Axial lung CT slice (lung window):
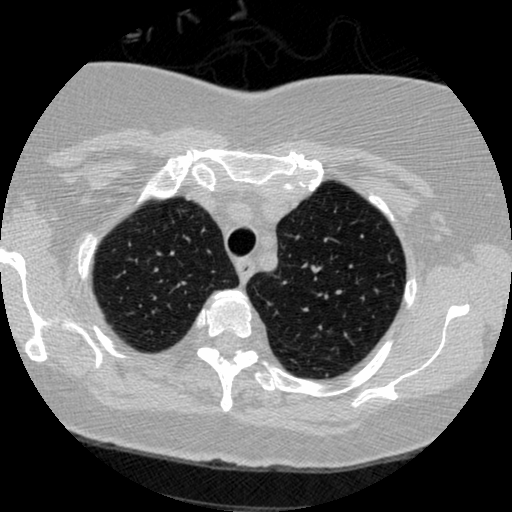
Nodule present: no